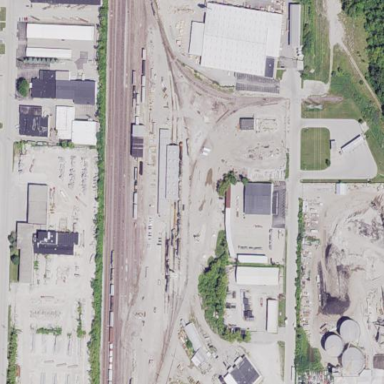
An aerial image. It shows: Industrial area.